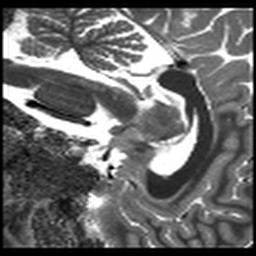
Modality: T1map
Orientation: sagittal
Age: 23
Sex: female